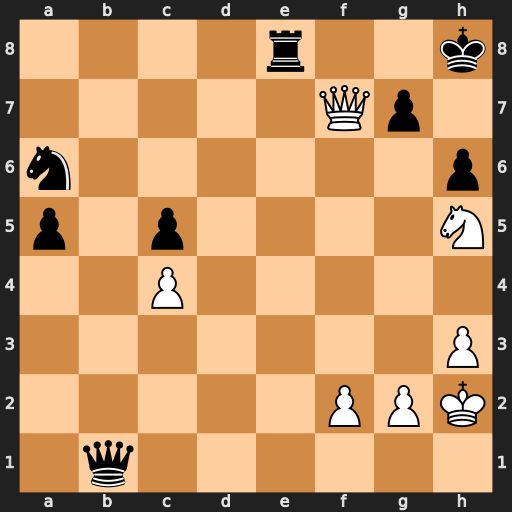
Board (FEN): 4r2k/5Qp1/n6p/p1p4N/2P5/7P/5PPK/1q6
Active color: w
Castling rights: -
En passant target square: -
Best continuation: Qxg7#